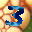
Label: 3